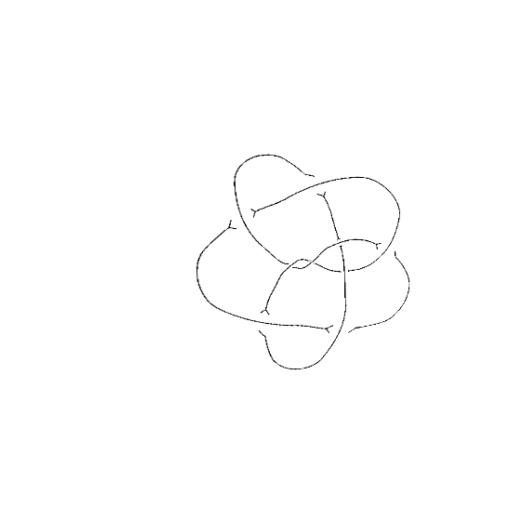
Crossing number: 9